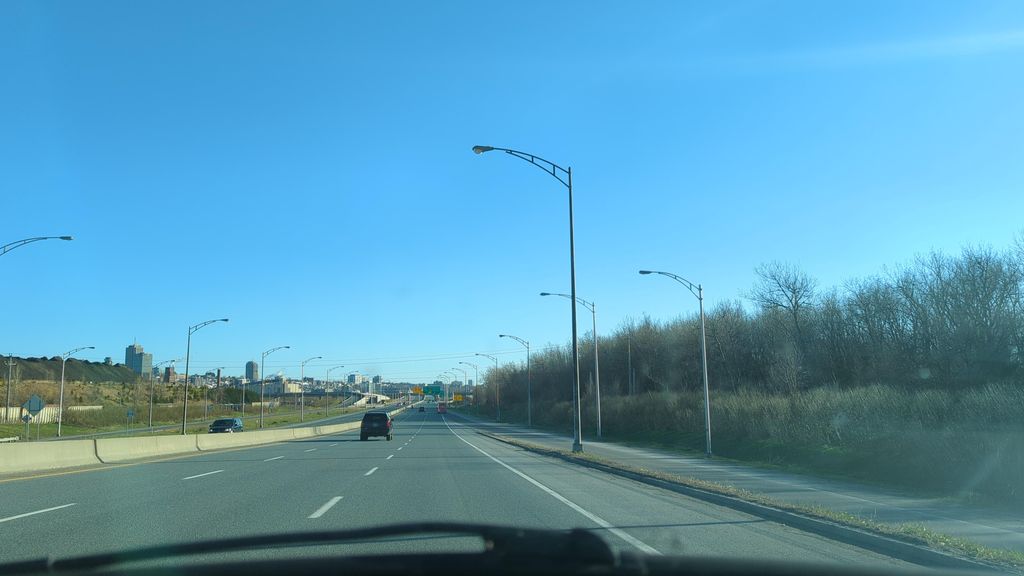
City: quebec_city